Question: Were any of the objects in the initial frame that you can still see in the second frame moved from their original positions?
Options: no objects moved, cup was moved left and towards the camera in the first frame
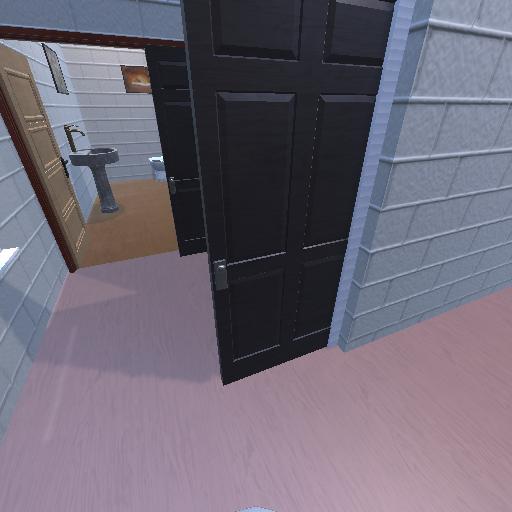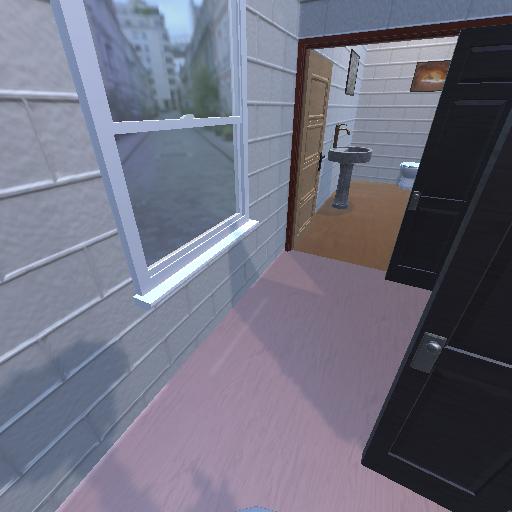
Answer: no objects moved